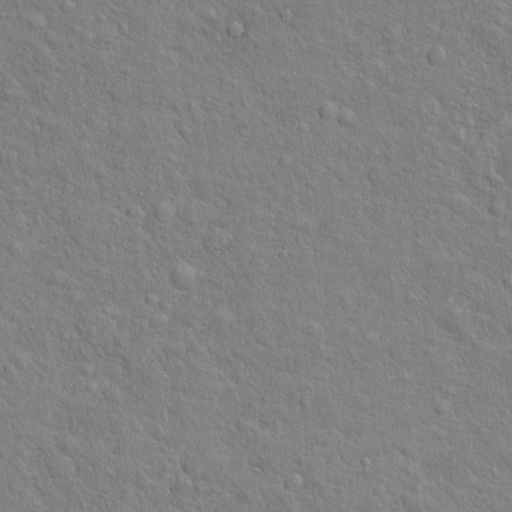
Classes present: Background